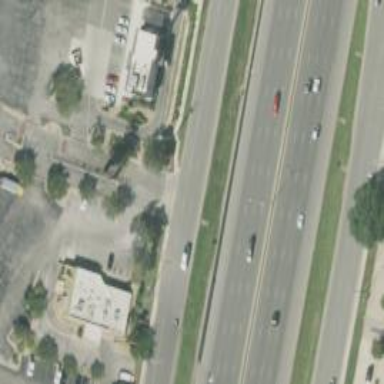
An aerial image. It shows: Secondary road with asphalt surface and frontage road.